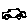
Label: car